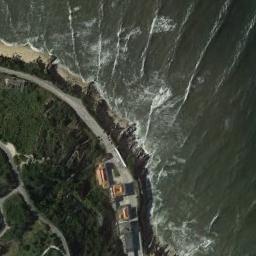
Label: beach